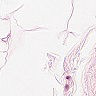
Metastatic tissue present: no